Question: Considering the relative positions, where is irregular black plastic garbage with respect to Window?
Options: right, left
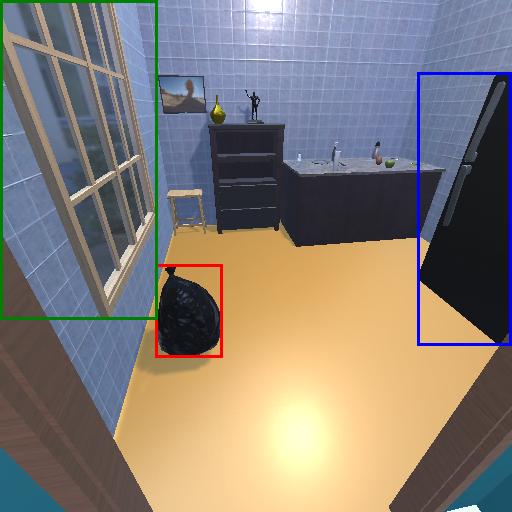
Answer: right